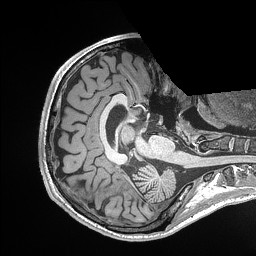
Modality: T1w
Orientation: axial
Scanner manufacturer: siemens
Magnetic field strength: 3 T
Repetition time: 2.3 s
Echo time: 0.00298 s